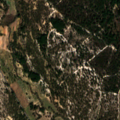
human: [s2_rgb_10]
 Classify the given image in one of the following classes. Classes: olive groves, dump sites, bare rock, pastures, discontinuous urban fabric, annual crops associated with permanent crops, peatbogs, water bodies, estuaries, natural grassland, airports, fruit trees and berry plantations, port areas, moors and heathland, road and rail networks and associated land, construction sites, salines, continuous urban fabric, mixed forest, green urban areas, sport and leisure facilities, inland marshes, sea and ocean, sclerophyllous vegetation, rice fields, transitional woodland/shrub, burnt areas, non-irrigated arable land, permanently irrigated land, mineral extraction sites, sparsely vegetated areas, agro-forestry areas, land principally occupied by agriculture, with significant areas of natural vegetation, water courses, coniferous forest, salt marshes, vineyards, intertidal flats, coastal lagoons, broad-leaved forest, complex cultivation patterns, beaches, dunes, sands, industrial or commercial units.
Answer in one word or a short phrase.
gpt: annual crops associated with permanent crops, broad-leaved forest, coniferous forest